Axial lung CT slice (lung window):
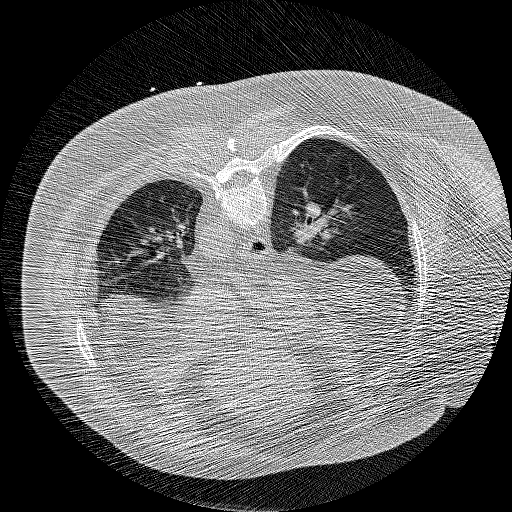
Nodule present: no